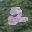
Label: 2